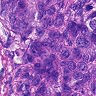
Metastatic tissue present: yes